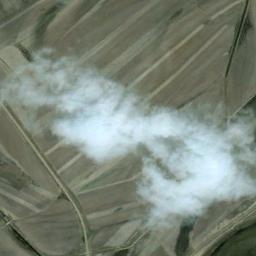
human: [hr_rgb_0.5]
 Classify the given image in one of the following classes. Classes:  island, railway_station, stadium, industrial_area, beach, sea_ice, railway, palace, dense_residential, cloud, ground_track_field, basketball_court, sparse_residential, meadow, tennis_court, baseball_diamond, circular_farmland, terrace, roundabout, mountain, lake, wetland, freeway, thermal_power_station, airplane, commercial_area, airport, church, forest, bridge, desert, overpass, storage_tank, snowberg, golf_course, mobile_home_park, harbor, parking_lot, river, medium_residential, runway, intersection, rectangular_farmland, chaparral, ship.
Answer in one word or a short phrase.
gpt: cloud